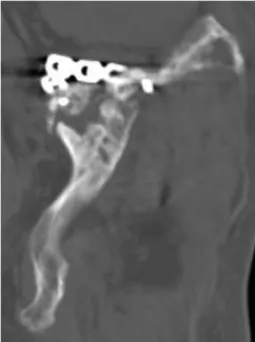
Post-operative computed tomography coronal views. 12.
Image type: radiology (ct)